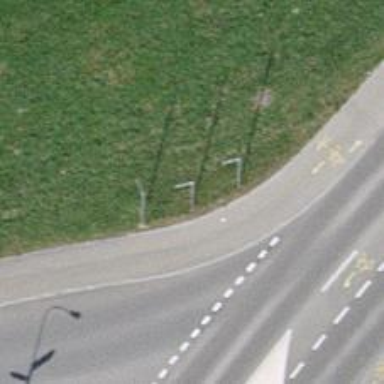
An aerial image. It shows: Flagpole which is man-made.